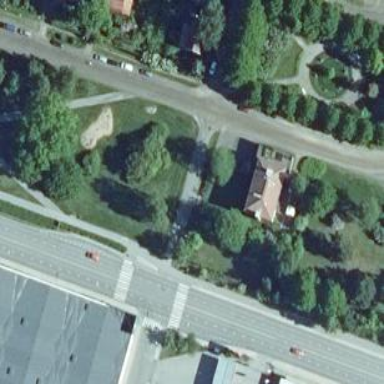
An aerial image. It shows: Asphalt cycleway.